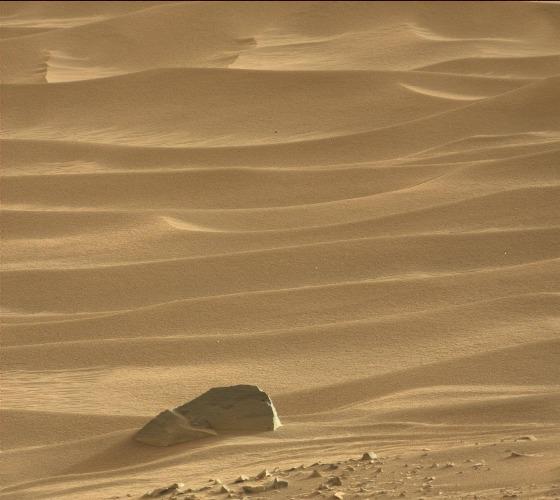
Terrain classes present: Gravel / Sand / Soil, Rock